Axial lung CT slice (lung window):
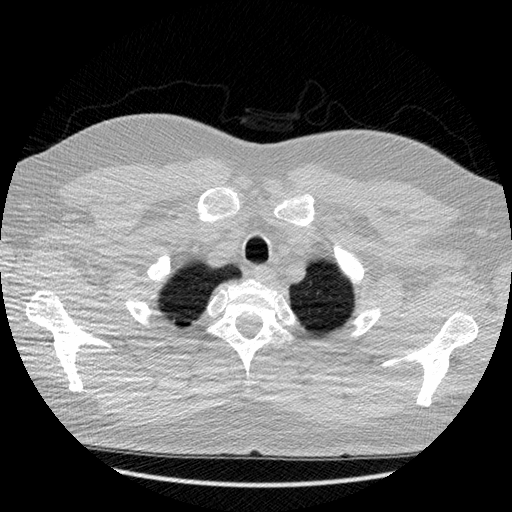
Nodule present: no